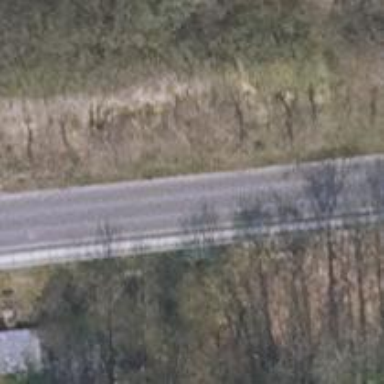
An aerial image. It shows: Secondary road with asphalt surface.